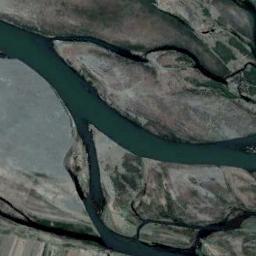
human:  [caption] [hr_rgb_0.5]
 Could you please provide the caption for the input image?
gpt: The two rivers vary in width and size .

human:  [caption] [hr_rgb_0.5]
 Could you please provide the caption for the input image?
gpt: A cyan river with islands in the river and green and tan mixed fields on both sides of the bank .

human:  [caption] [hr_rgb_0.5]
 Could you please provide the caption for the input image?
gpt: The dark green river with some tributaries goes through the wasteland .

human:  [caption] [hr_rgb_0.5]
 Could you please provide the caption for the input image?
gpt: The river goes through bare land and green grass .

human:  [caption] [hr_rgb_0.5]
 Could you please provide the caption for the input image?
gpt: There are some bare land around the rivers .